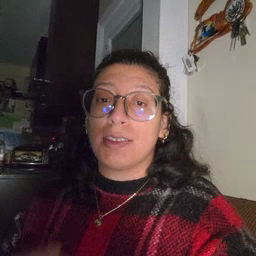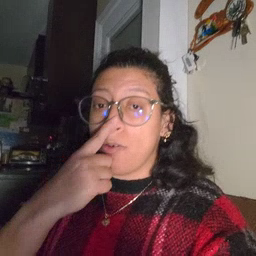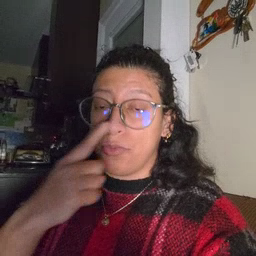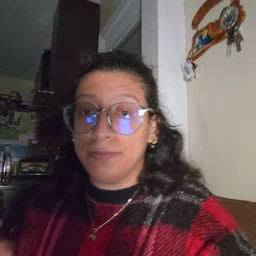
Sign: nose